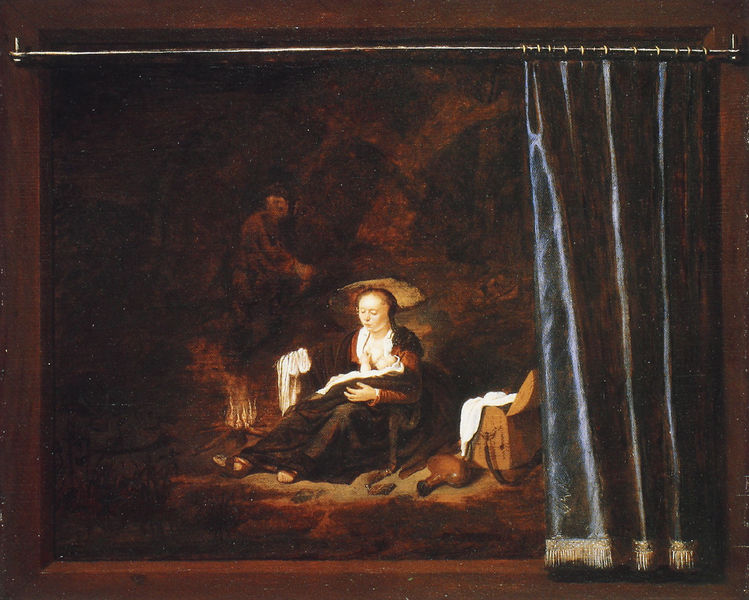
Titel: Ruhe auf der Flucht nach Ägypten
Künstler: Adriaen van Gaesbeeck
Institution: Leiden, stedelijk Museum De Lakenhal
Schlagwörter: blau, dunkel, feuer, gemälde, mann, schatten, weiß, landschaft, braun, frau, hell, hut, licht, ölbild, malerei, flasche, rahmen, bild, vorhang, natur, sitzend, frau kind, kind, höhle, seide, ruhe, baby, rast, korb, flucht, truhe, kiste, kasten, sandale, jesus, grotte, maria, josef, koffer, geburt, säugling, ägypten, flache